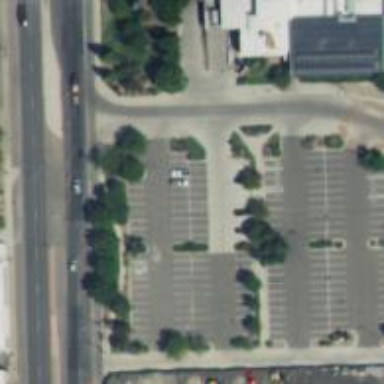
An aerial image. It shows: Parking space.